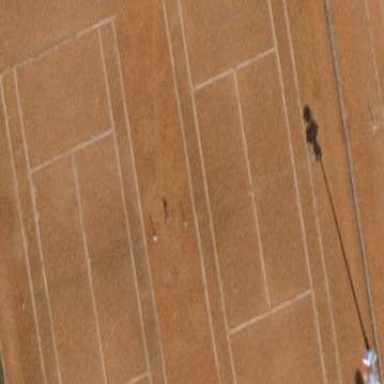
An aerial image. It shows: Tennis court on pitch designated for leisure land.